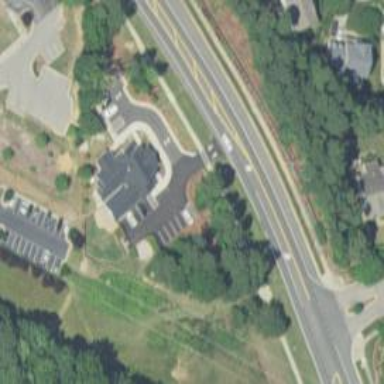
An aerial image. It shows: Veterinary facility.